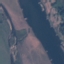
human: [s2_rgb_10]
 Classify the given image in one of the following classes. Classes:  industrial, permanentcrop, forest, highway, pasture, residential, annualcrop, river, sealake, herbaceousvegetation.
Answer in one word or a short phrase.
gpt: River